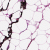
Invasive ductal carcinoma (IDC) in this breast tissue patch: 0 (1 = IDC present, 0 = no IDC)